Question: how can i retrieve the first 10 rows of the firstnames (which is 'prepodFamIO' ) found in the prepod table and the sum of the hours in a semester which is greatest the hours are found in plany table(which is 'PAuditTime' ,given that the two information are in different tables.
i know if i want to select the first 10 rows of the first names i can run this query
'''
select * from prepod
limit 30;
'''
or
'''
select * from prepod
where rownum <= 30;
'''
and if i want to select the sum of hours which is greatest
'''
SELECT MAX(PAuditTime)
AS LargestNumber
FROM plany
order by PAuditTime;
'''
but how can i put them in one query ....i am using sql in access and ms sql thanks
this is a snapshot of my database but im only interested in tables plany and prepod

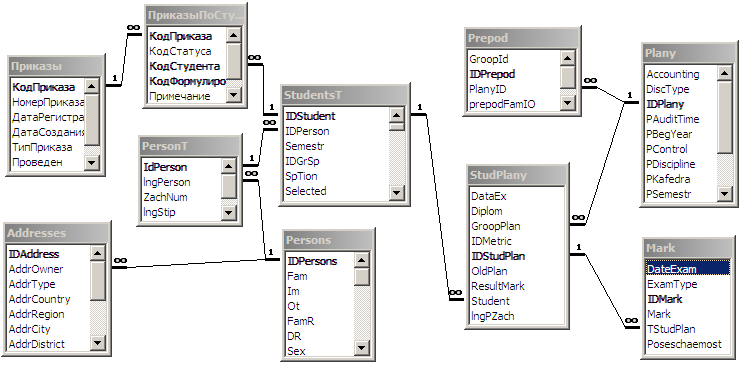
Answer: '''
SELECT TOP 10 prepodFamIO, MAX(PAuditTime)
FROM Prepod AS pr
INNER JOIN Plany AS pl ON pr.PlanyId = pl.IDPlany
GROUP BY prepodFamIO
ORDER BY MAX(PAuditTime) DESC
'''
...?